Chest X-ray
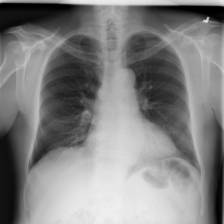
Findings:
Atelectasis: negative
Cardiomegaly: negative
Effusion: negative
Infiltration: negative
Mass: negative
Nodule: negative
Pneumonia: negative
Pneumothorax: negative
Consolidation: negative
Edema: negative
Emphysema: negative
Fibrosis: negative
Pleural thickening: negative
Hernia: negative